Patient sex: F
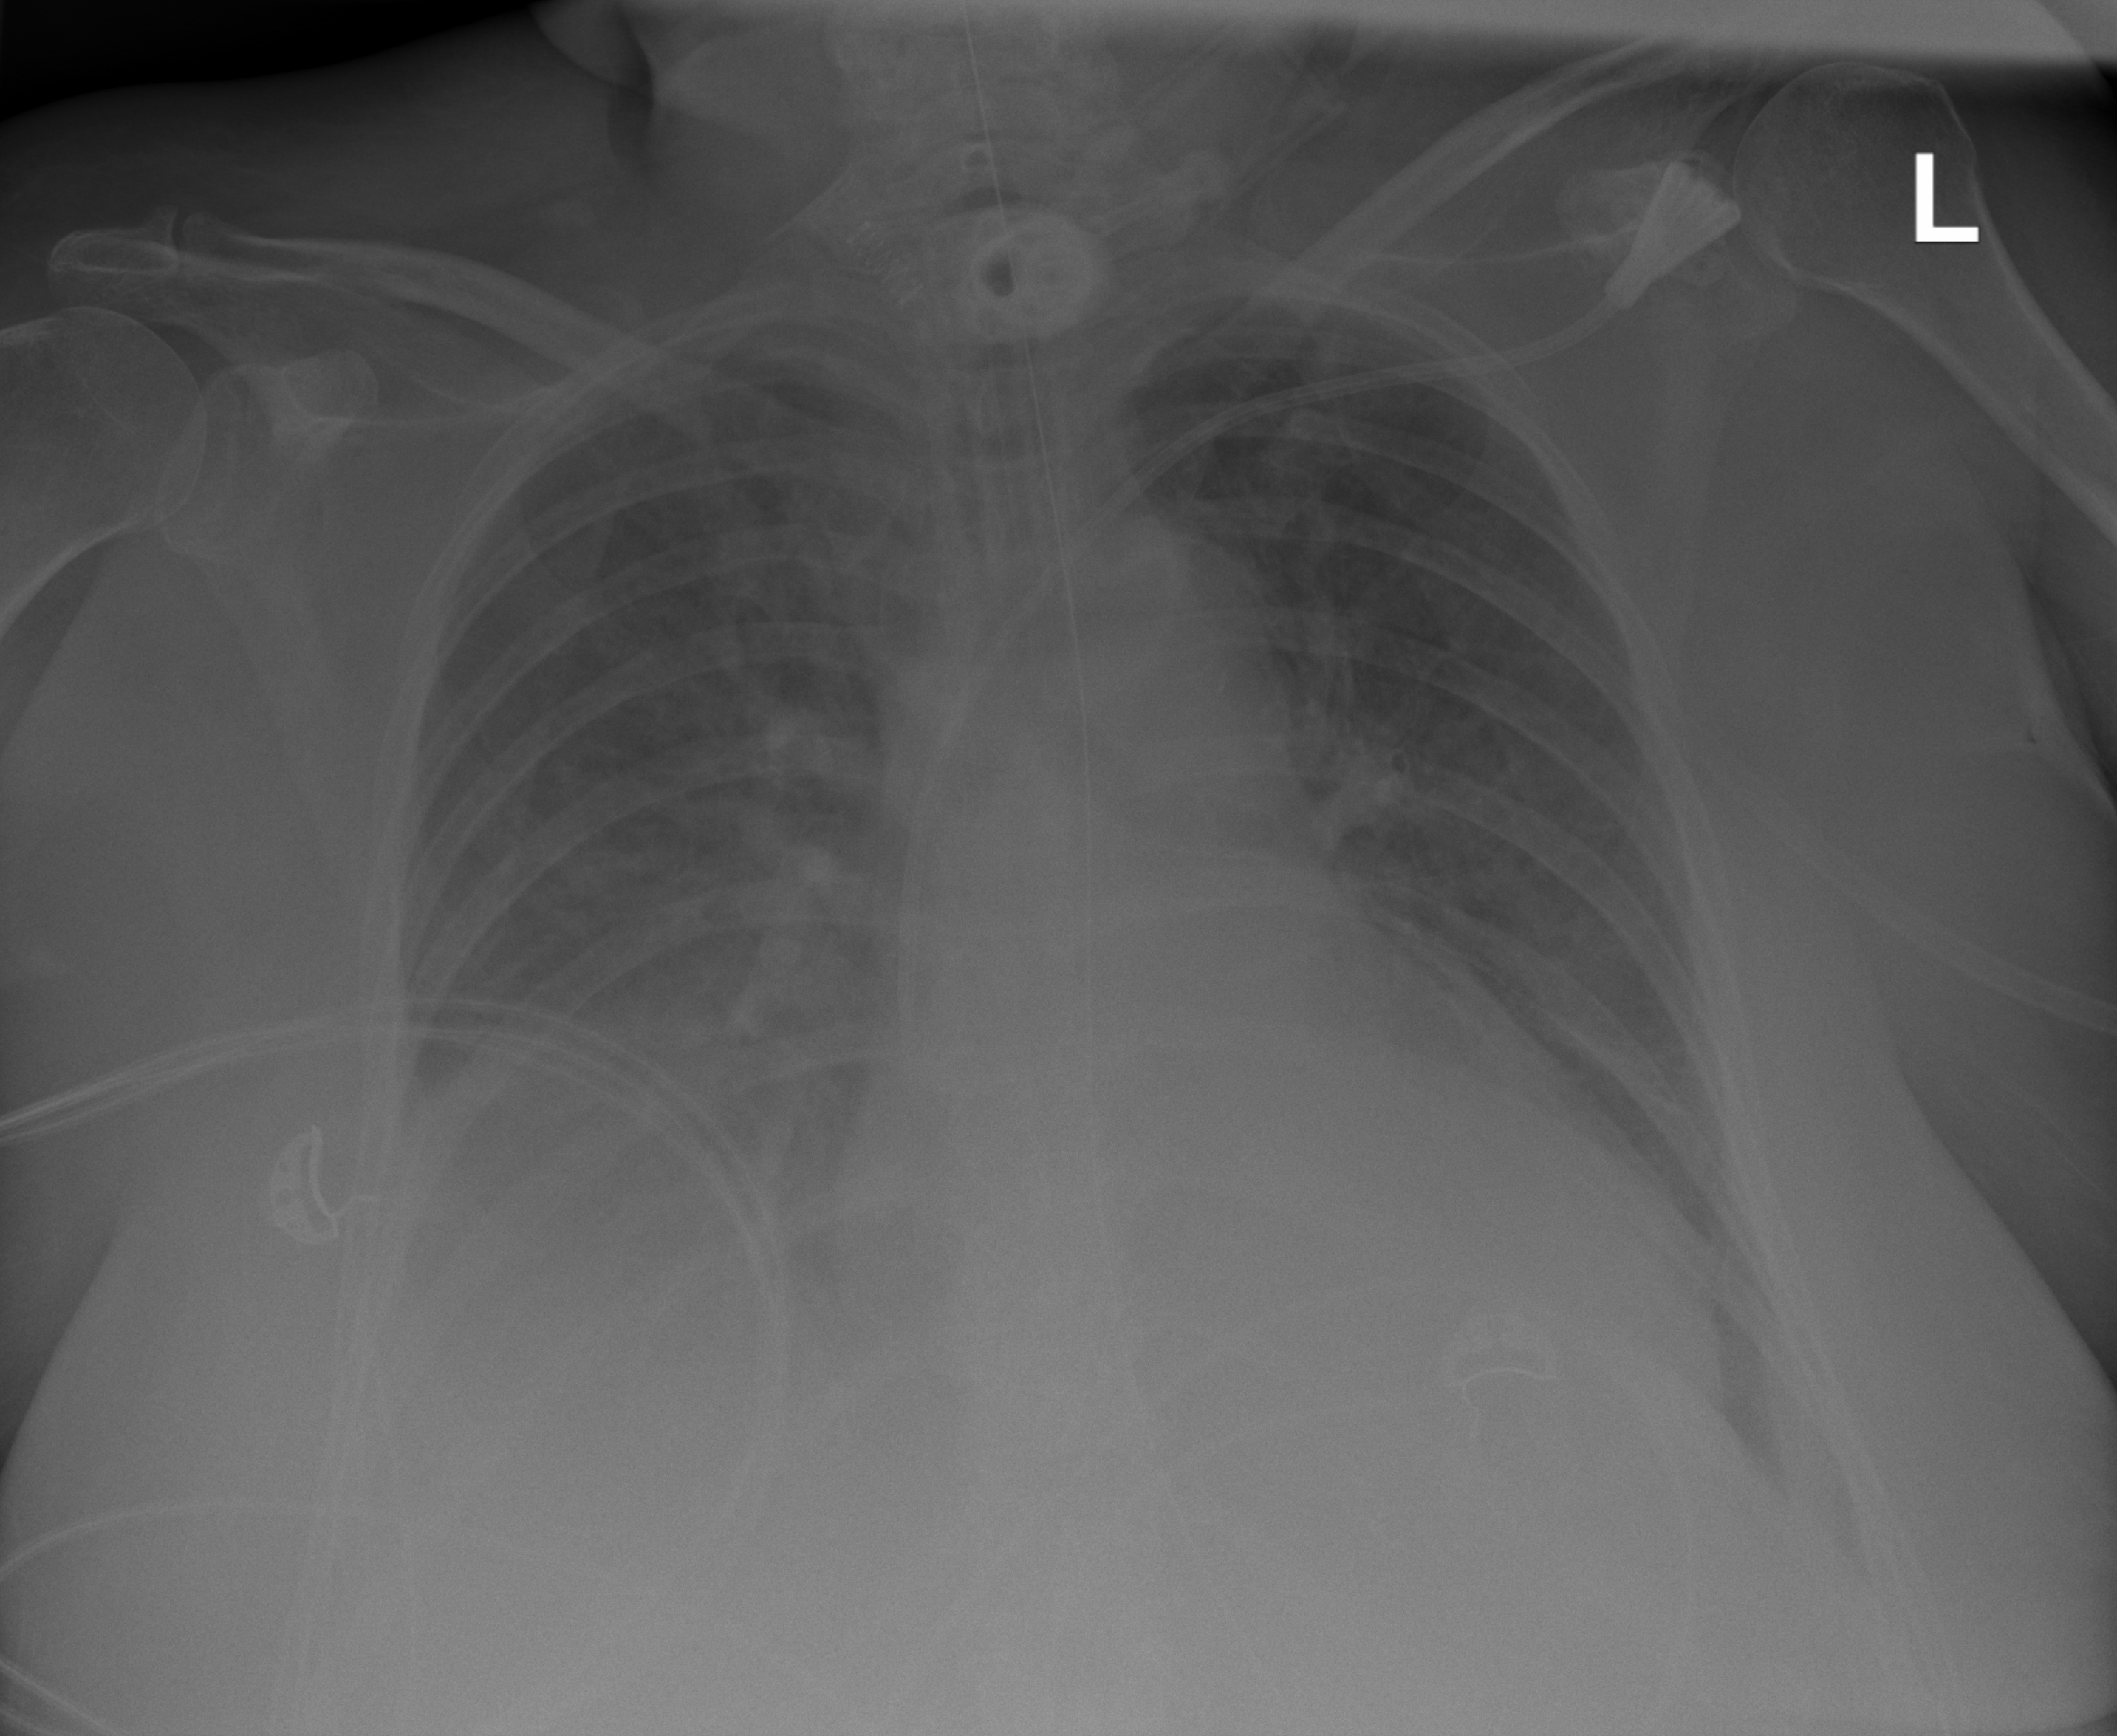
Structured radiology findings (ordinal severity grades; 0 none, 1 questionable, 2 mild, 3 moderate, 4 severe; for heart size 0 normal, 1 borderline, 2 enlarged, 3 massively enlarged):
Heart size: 2
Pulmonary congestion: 2
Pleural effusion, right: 3
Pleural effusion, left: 0
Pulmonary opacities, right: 0
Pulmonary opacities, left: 0
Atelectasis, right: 2
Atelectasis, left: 0